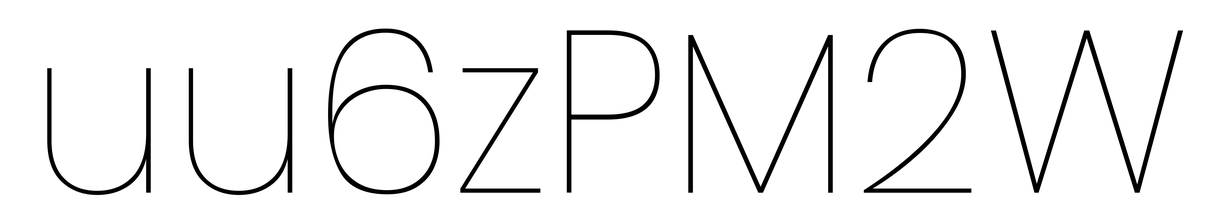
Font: Poppins-Thin